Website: ulta-beauty
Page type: billing-address
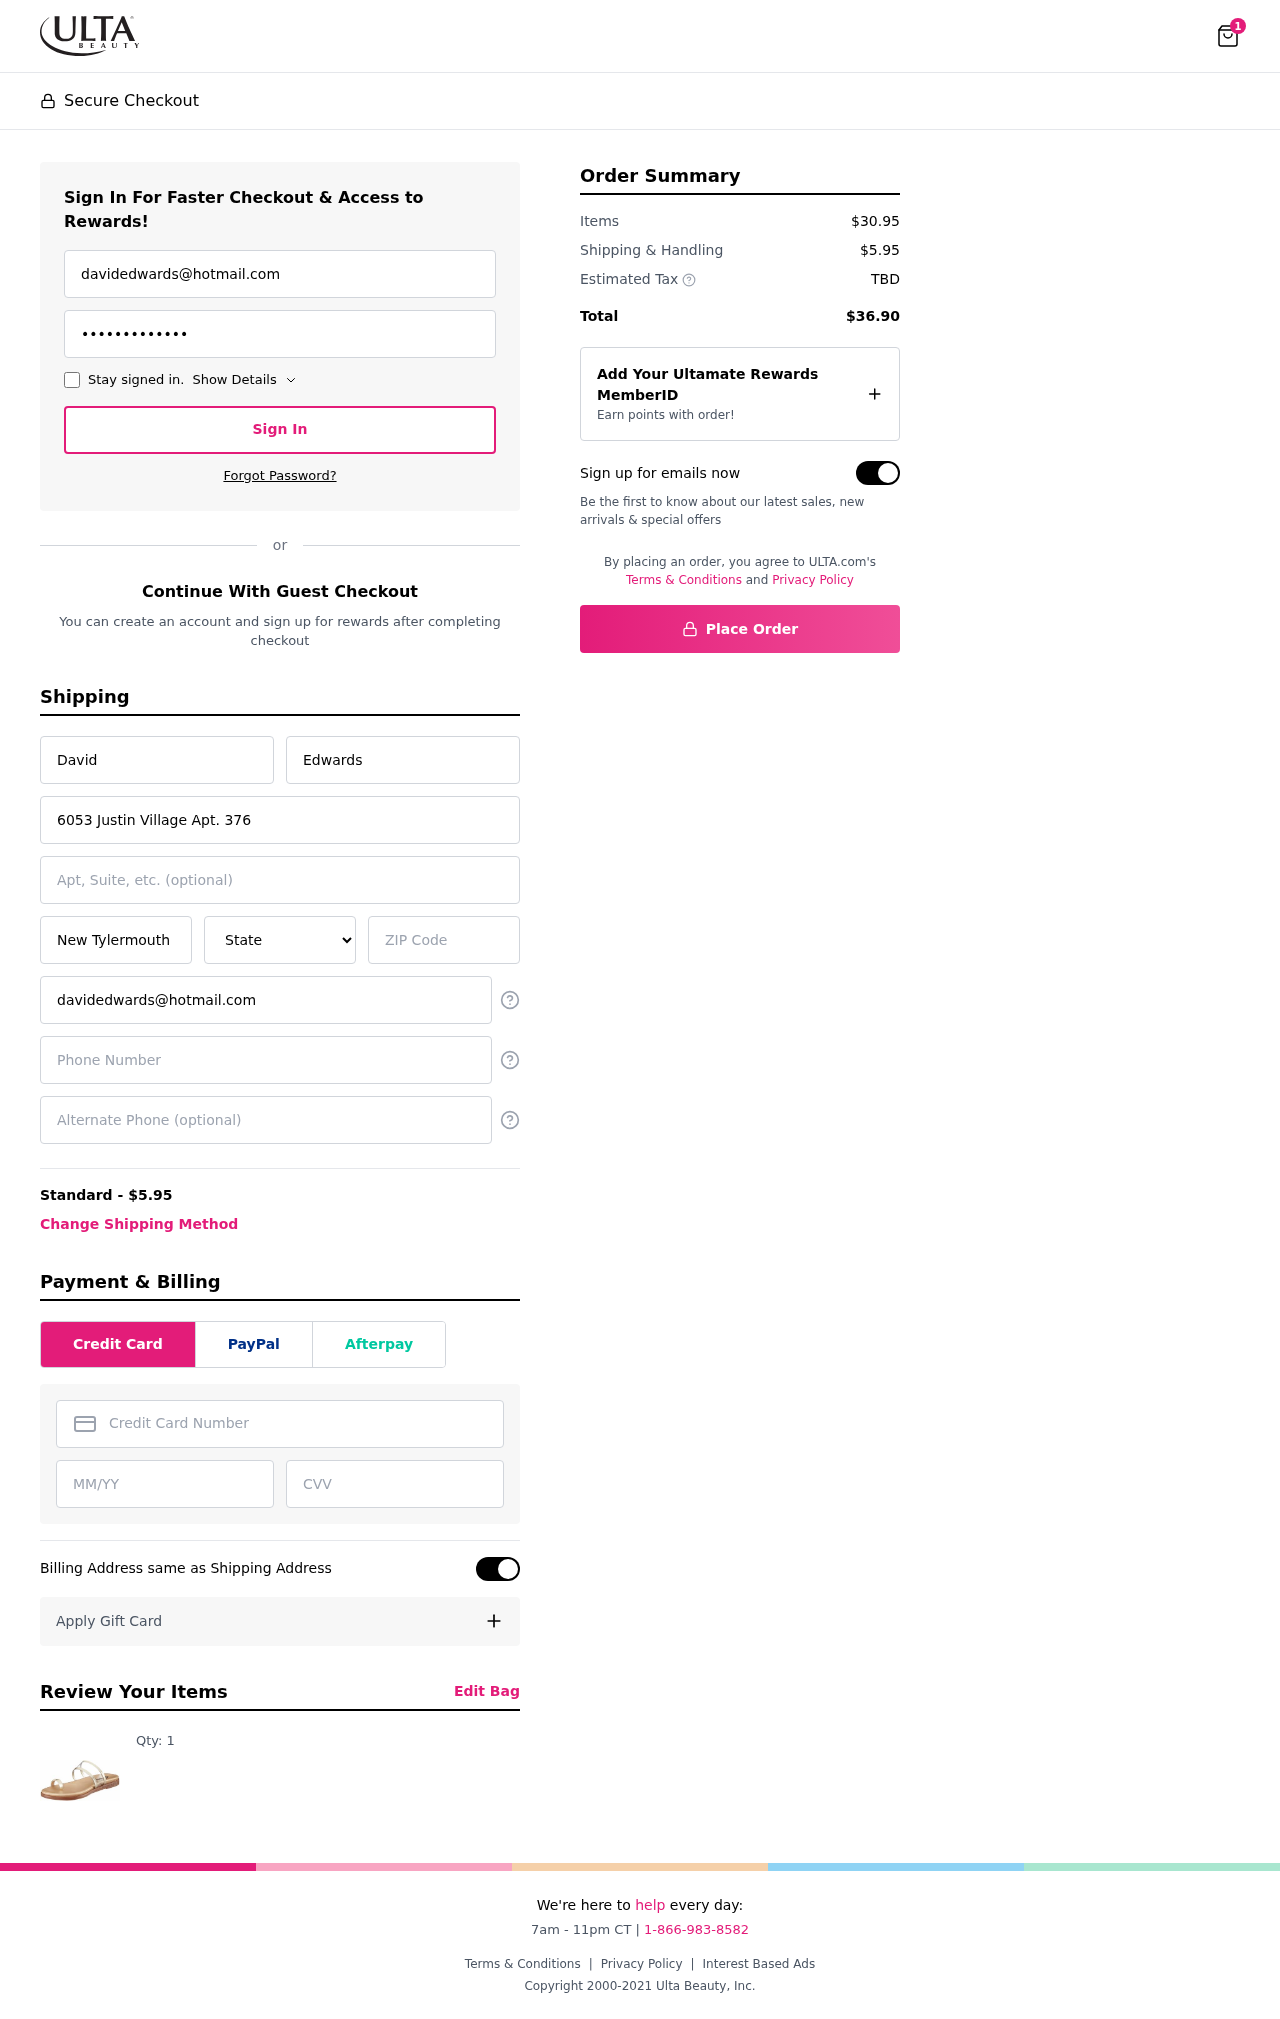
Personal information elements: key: PII_STATE
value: Maine
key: PII_EMAIL
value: davidedwards@hotmail.com
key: PII_FIRSTNAME
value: David
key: PII_LASTNAME
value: Edwards
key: PII_STREET
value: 6053 Justin Village Apt. 376
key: PII_CITY
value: New Tylermouth
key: PII_POSTCODE
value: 07806
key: PII_PHONE
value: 9542029157
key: PII_ALT_PHONE
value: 9208549749
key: PII_CARD_NUMBER
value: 6011 9886 9980 7418
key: PII_CARD_EXPIRY
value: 01/30
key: PII_CARD_CVV
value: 675
Product elements: key: PRODUCT1_QUANTITY
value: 1
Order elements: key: ORDER_NUM_ITEMS
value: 1
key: ORDER_SHIPPING_COST
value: $5.95
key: ORDER_SUBTOTAL
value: $30.95
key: ORDER_TOTAL
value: $36.90